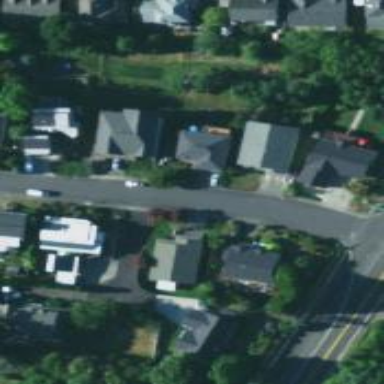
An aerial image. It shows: Residential road with sidewalk on the left side.